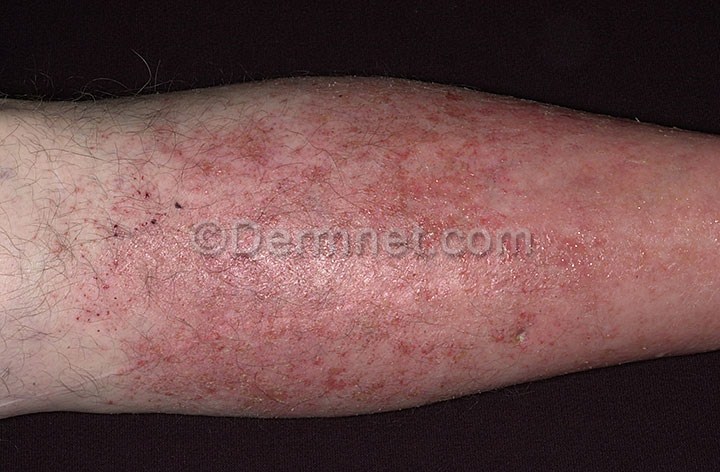
Disease: Eczema Photos